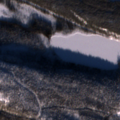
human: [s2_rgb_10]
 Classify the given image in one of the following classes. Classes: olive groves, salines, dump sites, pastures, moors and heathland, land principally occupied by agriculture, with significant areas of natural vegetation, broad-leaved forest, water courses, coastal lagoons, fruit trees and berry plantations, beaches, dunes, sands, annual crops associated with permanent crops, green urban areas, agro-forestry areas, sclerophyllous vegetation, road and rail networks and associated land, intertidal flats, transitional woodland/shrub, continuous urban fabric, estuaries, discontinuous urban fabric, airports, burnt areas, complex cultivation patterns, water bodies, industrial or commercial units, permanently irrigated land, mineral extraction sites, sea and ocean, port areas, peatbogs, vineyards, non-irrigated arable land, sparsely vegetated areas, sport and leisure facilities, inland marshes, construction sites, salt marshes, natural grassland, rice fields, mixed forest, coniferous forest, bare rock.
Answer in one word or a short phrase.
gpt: coniferous forest, transitional woodland/shrub, water bodies